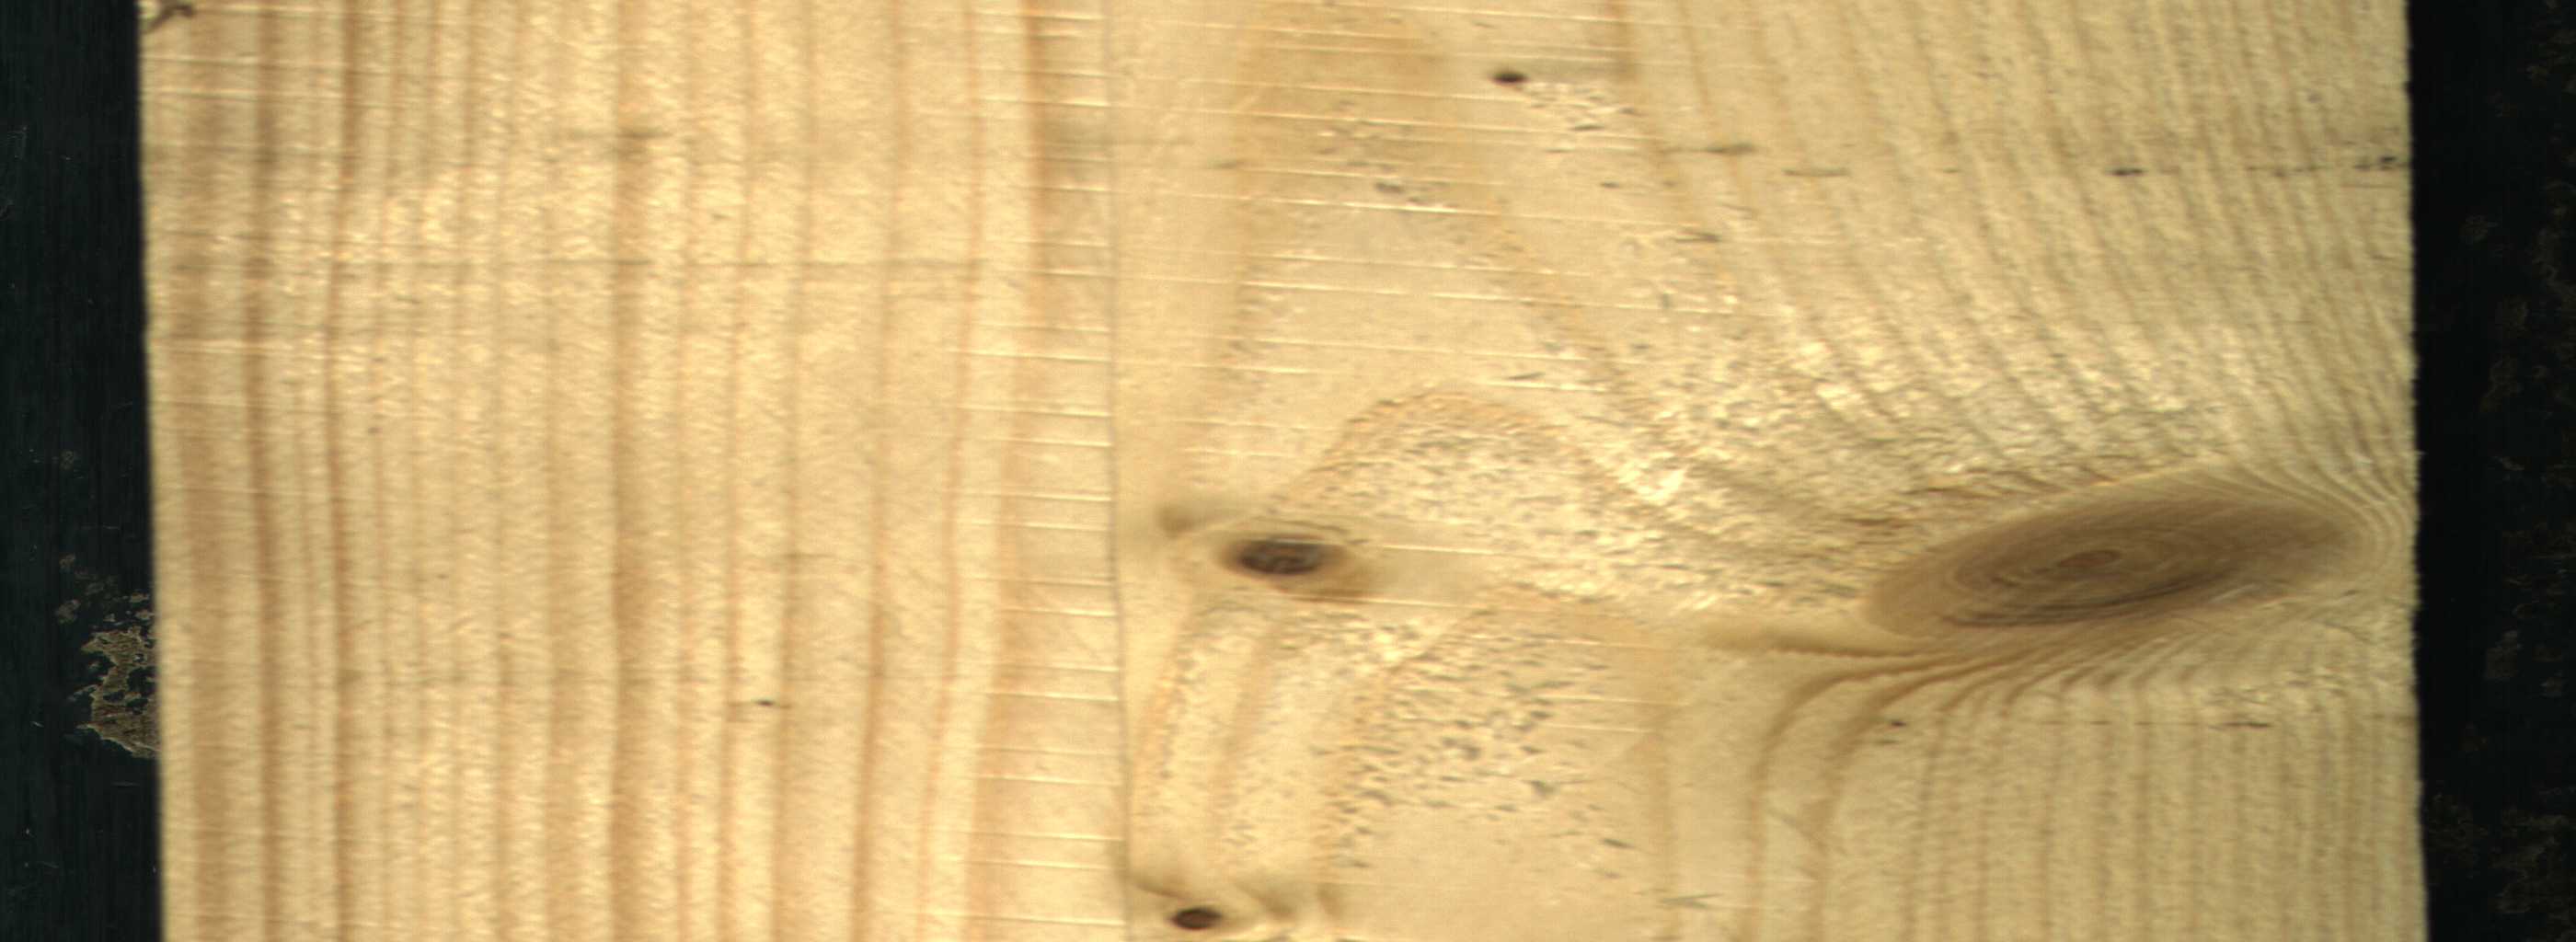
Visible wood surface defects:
Live_Knot
Live_Knot
Live_Knot
Live_Knot